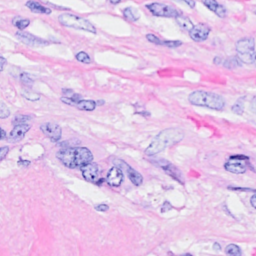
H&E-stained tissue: Breast